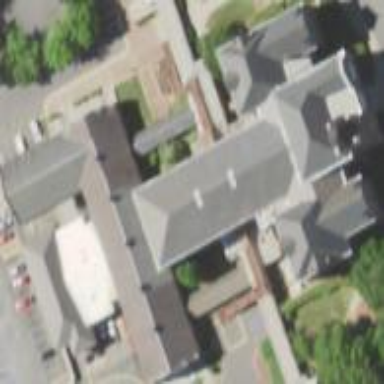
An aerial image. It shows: University building.